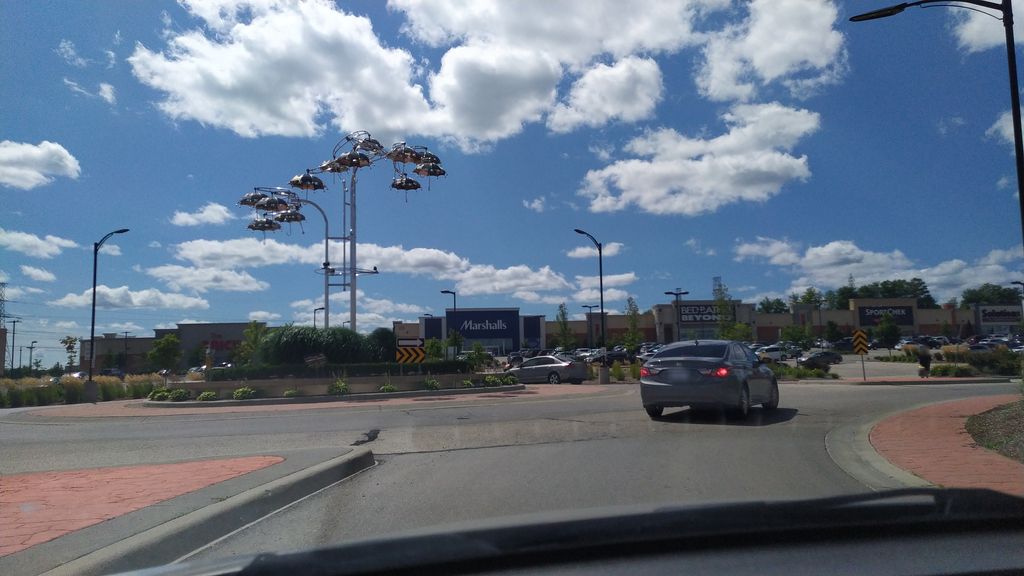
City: kitchener-waterloo